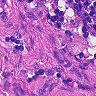
Metastatic tissue present: no